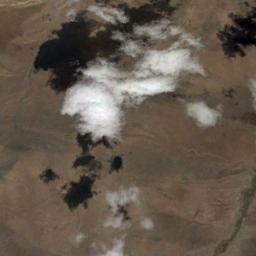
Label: cloud